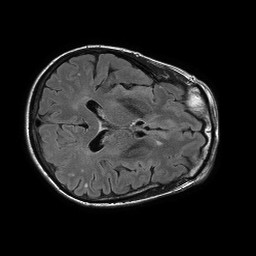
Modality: FLAIR
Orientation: axial
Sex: female
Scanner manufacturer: philips
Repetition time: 11 s
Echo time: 0.125 s